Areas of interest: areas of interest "Zhongbei Industrial Park Beiyuan"
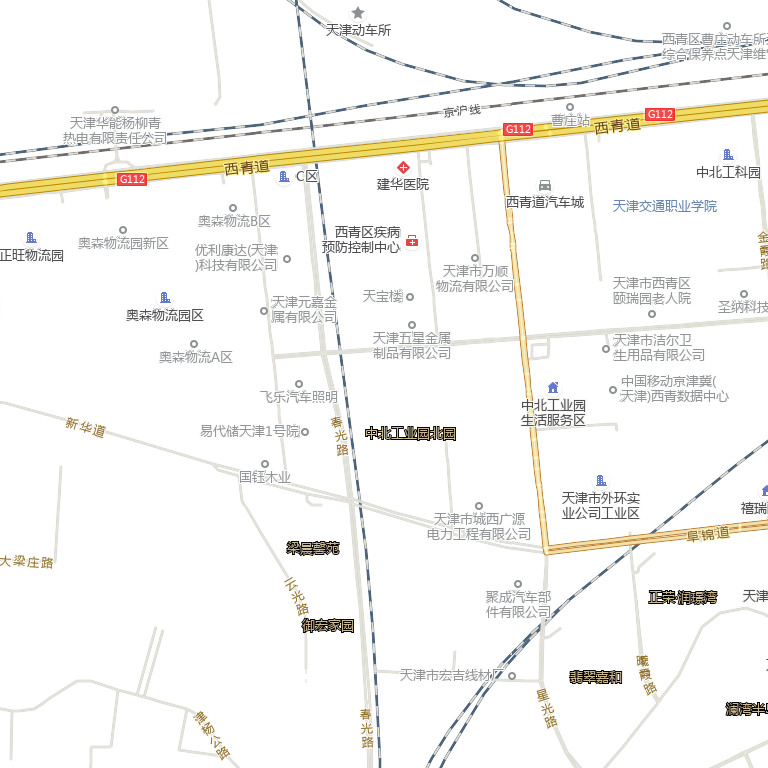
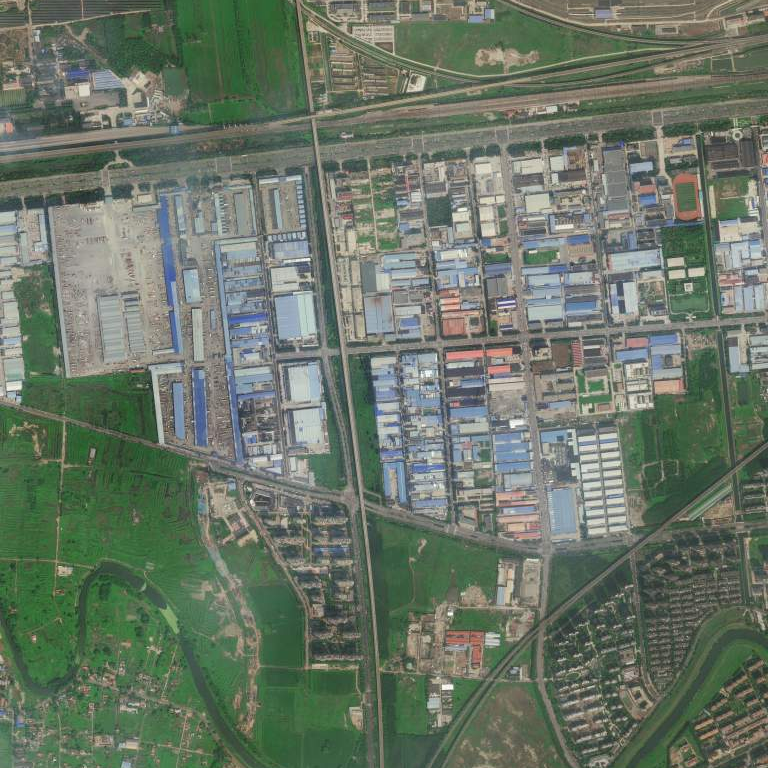